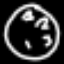
Label: clock